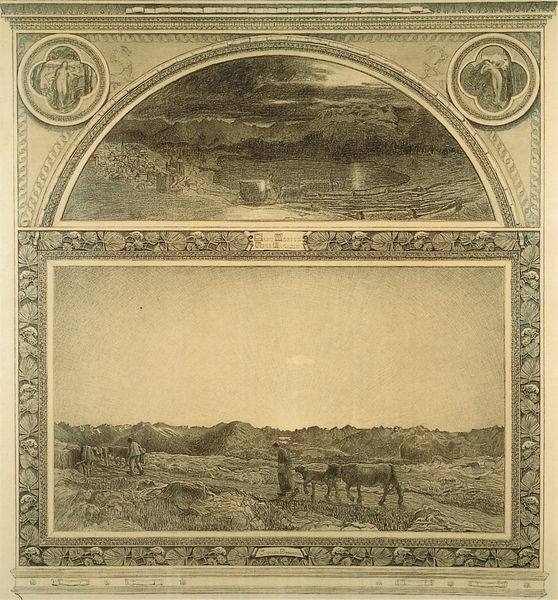
Titel: Il trittico della natura. La natura/ Nature
Künstler: Giovanni Segantini
Institution: St. Moritz, Segantini Museum
Schlagwörter: blätter, gruppe, himmel, mann, wasser, weiß, landschaft, menschen, see, abend, hintergrund, männer, schwarz, zeichnung, tiere, weg, ornament, wand, rahmen, tod, ebene, felder, horizont, kühe, vieh, personen, bauern, pferd, bogen, berge, kuh, rind, rundbogen, tafel, nazarener, bauer, foto, druck, radierung, stich, halbrund, leben, ackerbau, landwirtschaft, venus, tränke, blumenranken, wandbild, kupferstich, landarbeit, hirte, hirten, kalb, vierpass, segantini, zyklus, moritz von schwind, schnorr von carolsfeld, blattg